Question: Assume I want to create a component library that uses another like . The convention is to put the (.html|.dart) files together in . The Web UI page discusses importing a component - but it looks like that is in the situation where the imported component is already part of the current project.
From an html file under the /web folder, doing
'''
<link rel="import" href="packages/widget/components/accordion.html">
'''
works just fine. But, what if I want to use the accordion from a widget in my own component library - what is the way to import. For instance, say I have a component library with a that needs to use widget's accordion. From the , the similar link fails on the build step. It seems to be looking for: and fails as shown:

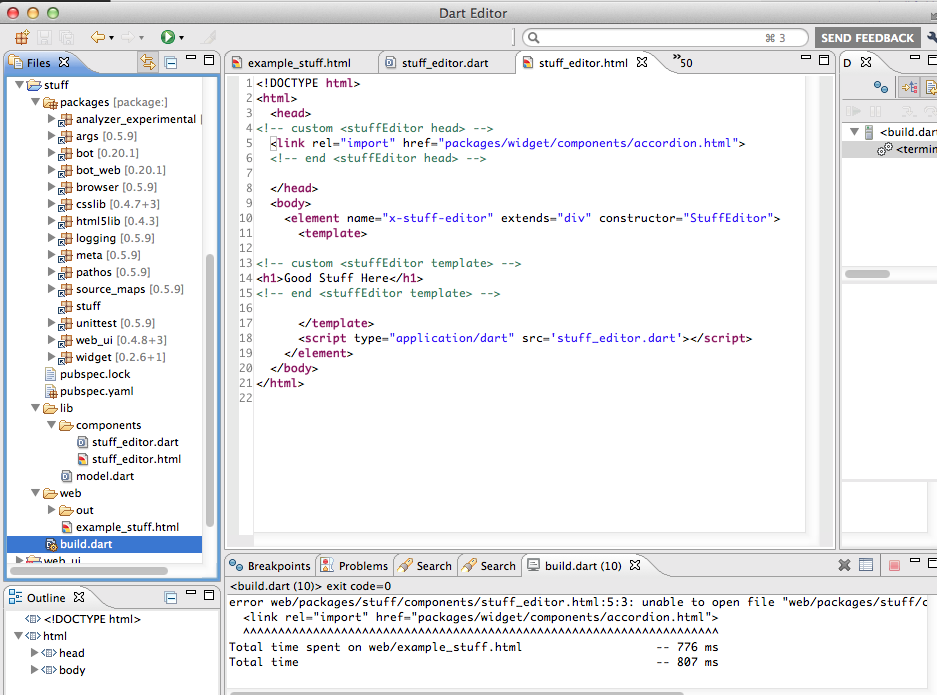
Answer: You should use the 'package:' url prefix rather than a relative url.
'''
<link rel="import" href="package:widget/components/accordion.html">
'''
You can do this to include components from another library or from your own library.